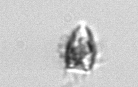
Label: Balanion